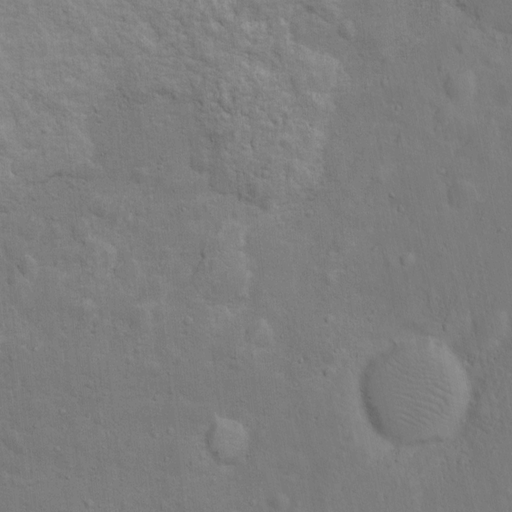
Classes present: Background